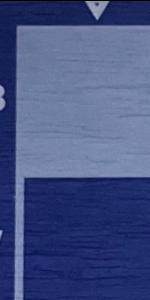
Label: Empty